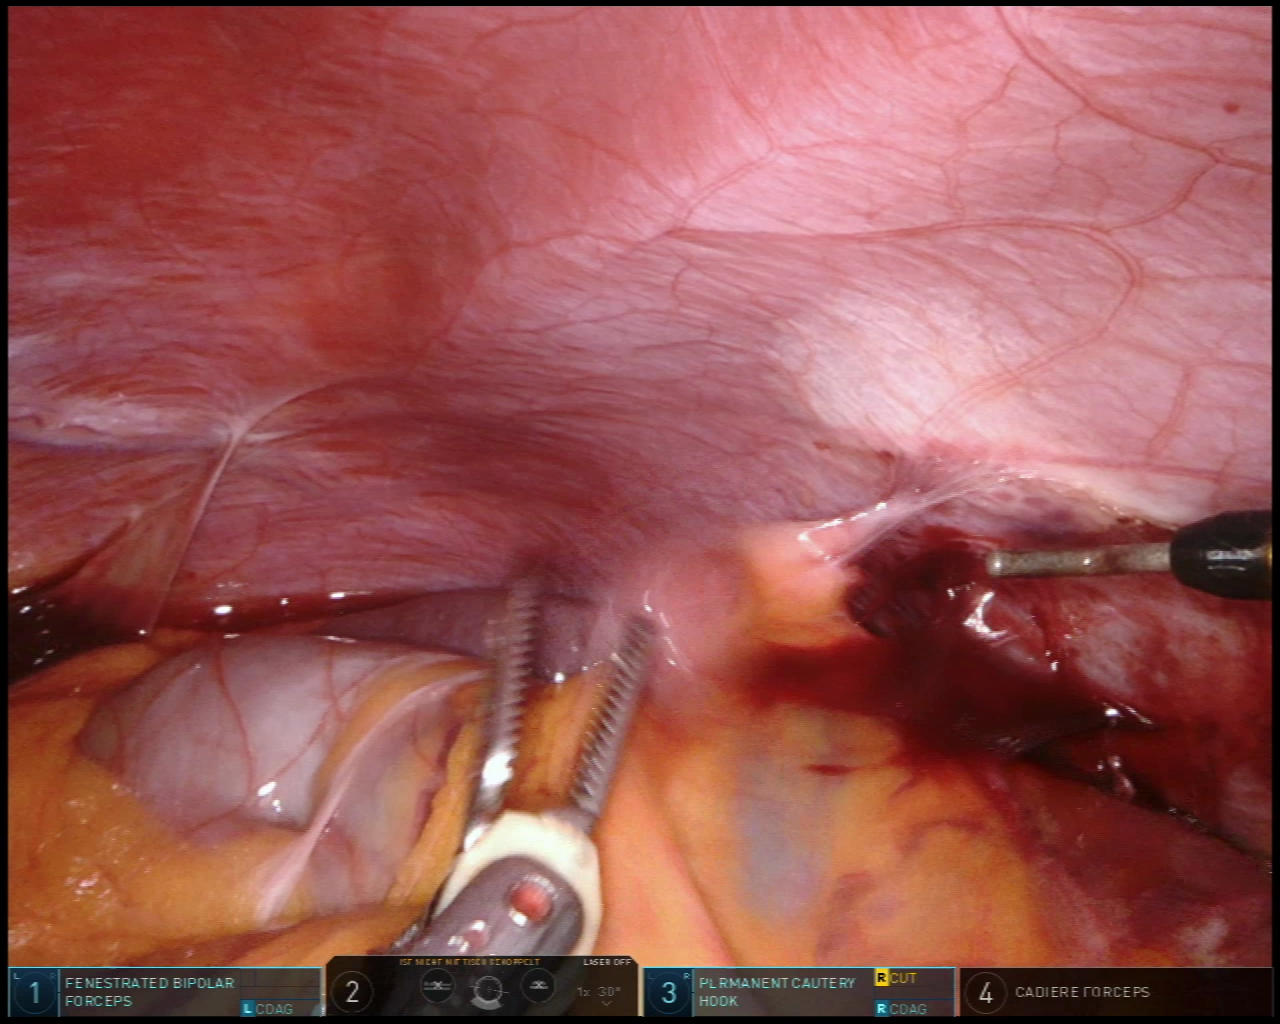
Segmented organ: abdominal_wall
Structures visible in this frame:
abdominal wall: yes
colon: yes
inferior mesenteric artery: no
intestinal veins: no
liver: no
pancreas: no
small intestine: no
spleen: yes
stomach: no
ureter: no
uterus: no
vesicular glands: no